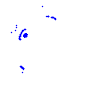
Particle: electron